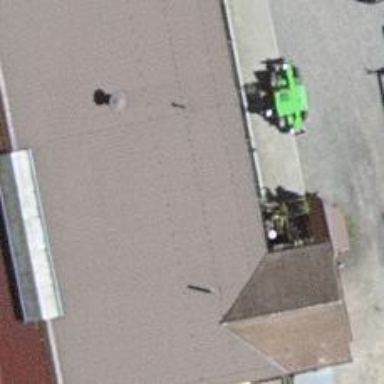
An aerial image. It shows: Farm shop.